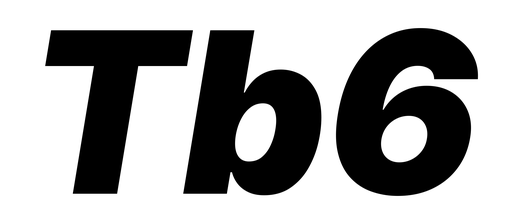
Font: Inter-Italic_Black_Italic